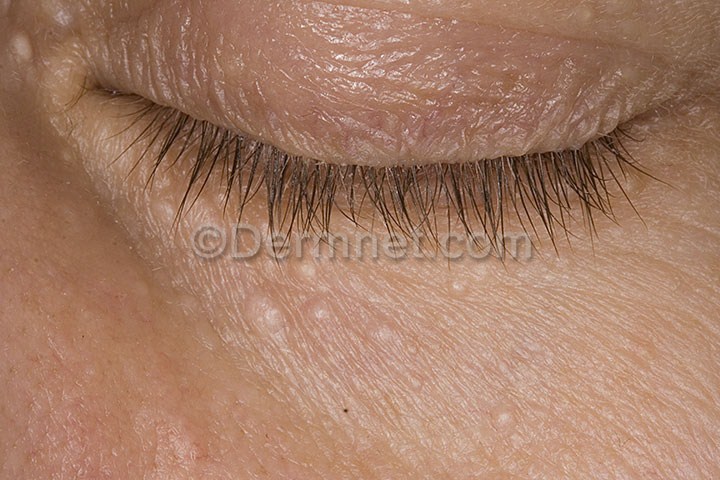
Disease: Seborrheic Keratoses and other Benign Tumors